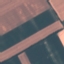
Land use / land cover class: AnnualCrop